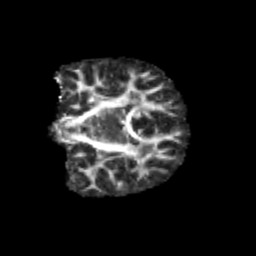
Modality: FA
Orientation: coronal
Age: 10
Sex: male
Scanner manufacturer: siemens
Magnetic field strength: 3 T
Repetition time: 3.8 s
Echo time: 0.07 s